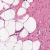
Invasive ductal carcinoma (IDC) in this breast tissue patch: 0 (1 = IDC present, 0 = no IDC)